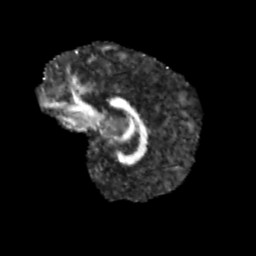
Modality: FA
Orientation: sagittal
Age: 12
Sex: male
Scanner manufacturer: siemens
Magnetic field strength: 3 T
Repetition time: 3.8 s
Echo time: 0.07 s